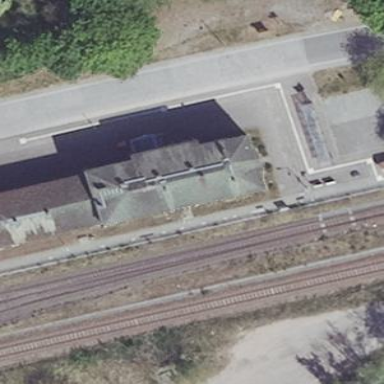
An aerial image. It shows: Train station building.